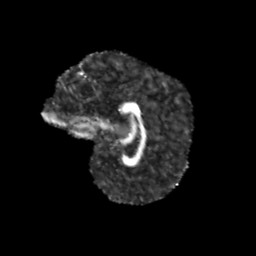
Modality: FA
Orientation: sagittal
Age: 9
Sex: male
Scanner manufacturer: siemens
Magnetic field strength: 3 T
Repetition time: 3.8 s
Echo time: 0.07 s